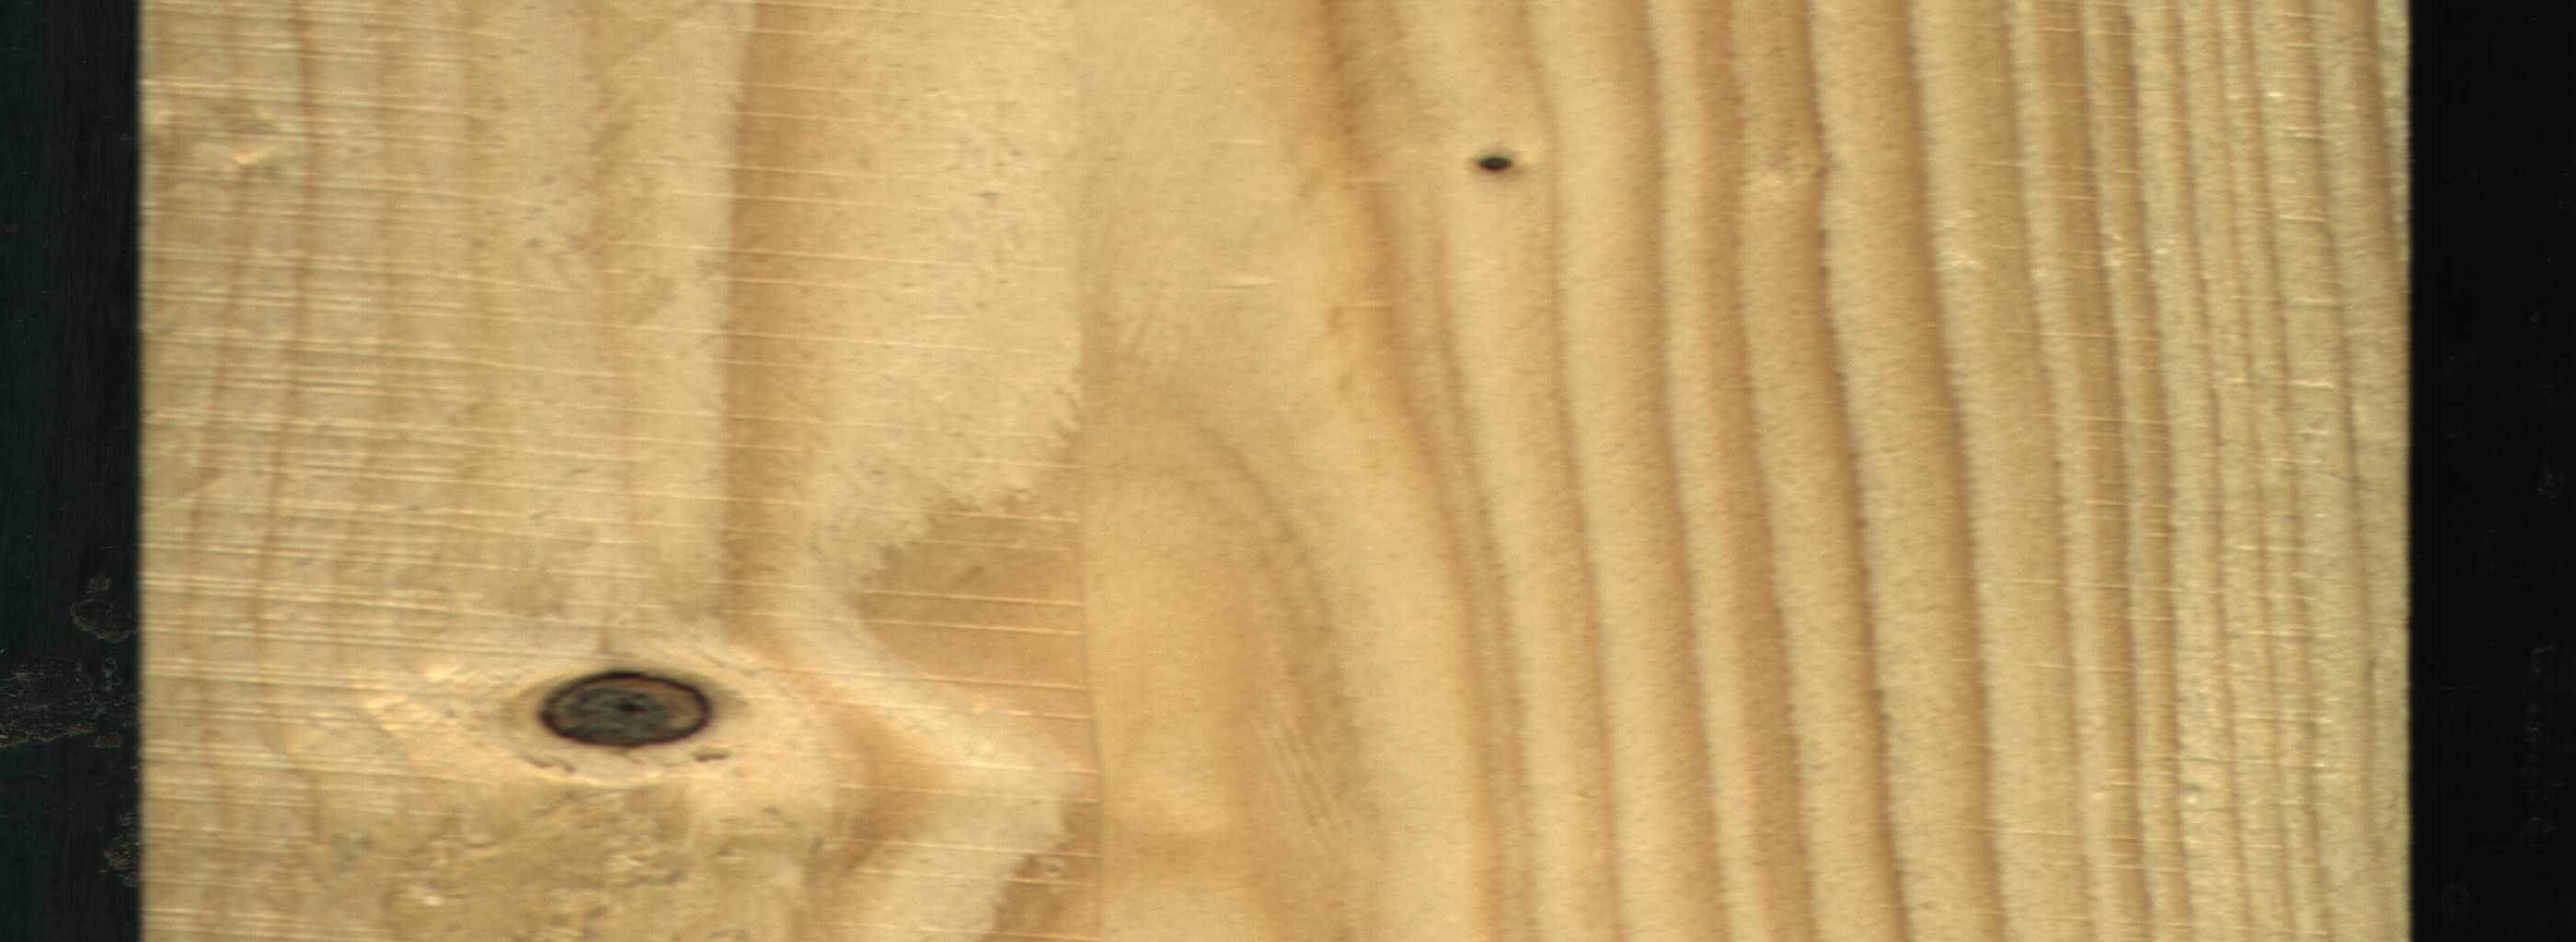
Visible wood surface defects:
Dead_Knot
Dead_Knot